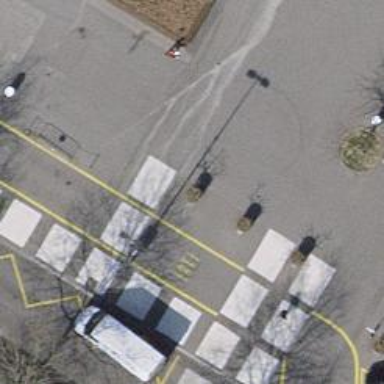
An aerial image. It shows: Bollard barrier.